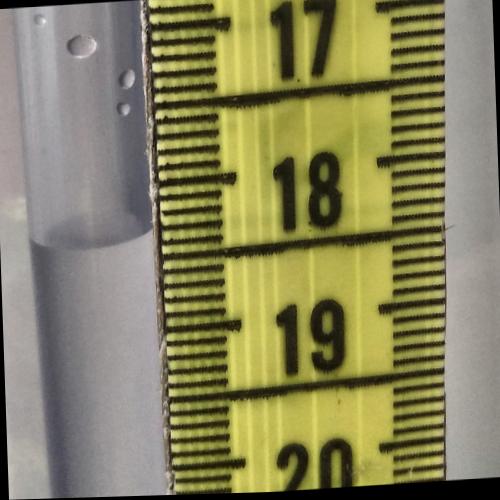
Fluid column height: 18.3 cm